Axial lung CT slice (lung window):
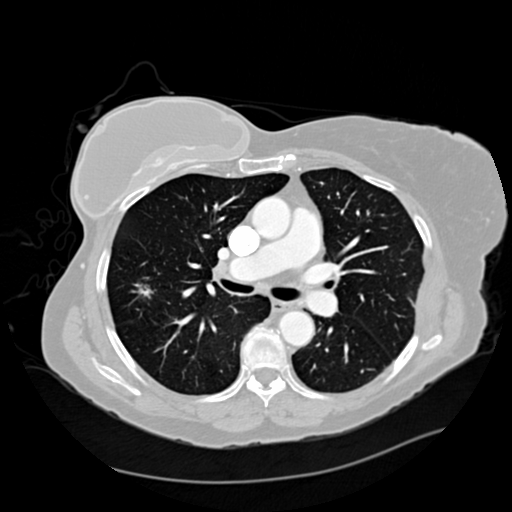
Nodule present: yes
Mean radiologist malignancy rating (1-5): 4